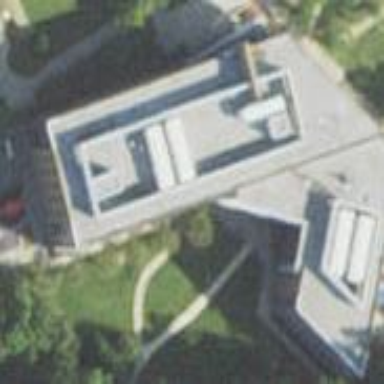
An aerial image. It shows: University building.